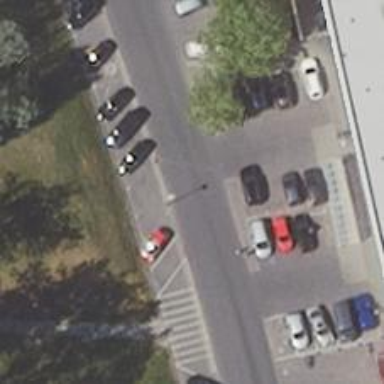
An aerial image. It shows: Asphalt road designated for service vehicles.